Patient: sex M, age 57
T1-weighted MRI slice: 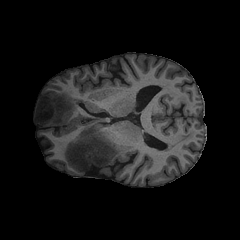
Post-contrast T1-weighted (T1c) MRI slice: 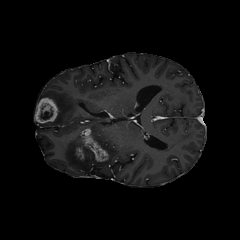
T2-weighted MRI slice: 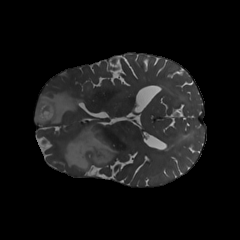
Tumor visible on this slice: yes
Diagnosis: Glioblastoma, IDH-wildtype
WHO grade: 4